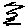
Label: zigzag